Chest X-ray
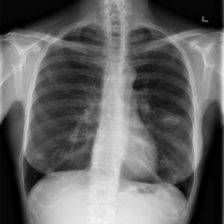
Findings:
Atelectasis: negative
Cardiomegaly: negative
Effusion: negative
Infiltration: negative
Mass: negative
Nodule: positive
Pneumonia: negative
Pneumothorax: negative
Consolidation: negative
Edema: negative
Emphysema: negative
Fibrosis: negative
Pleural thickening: negative
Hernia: negative